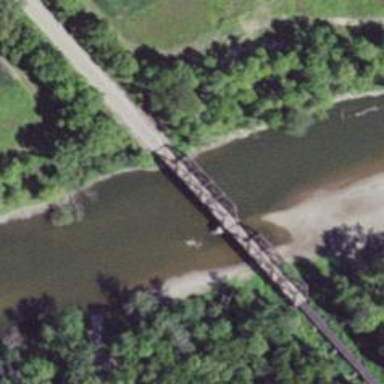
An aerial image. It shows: Railway bridge.